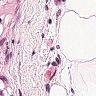
Metastatic tissue present: no